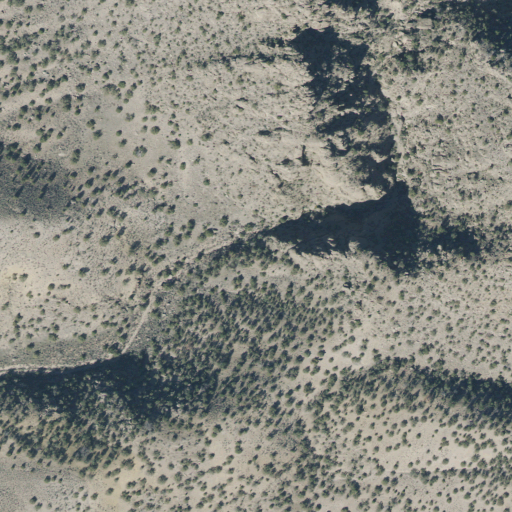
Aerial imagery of valley in Utah named Axhandle Canyon containing shrub and evergreen forest